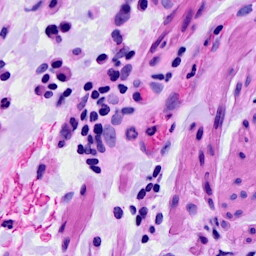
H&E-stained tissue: Ovarian